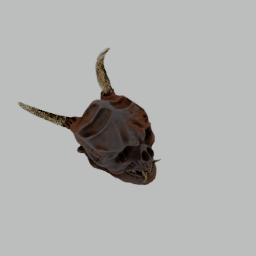
Label: nature